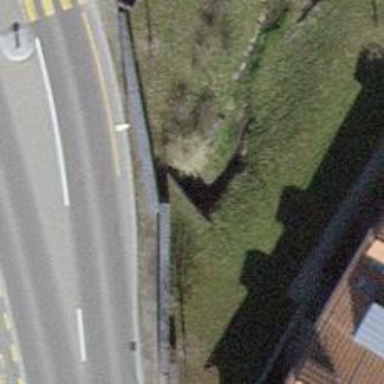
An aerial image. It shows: Culvert tunnel.